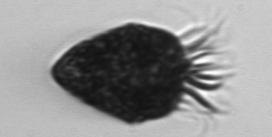
Label: Strombidium_morphotype2